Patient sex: M
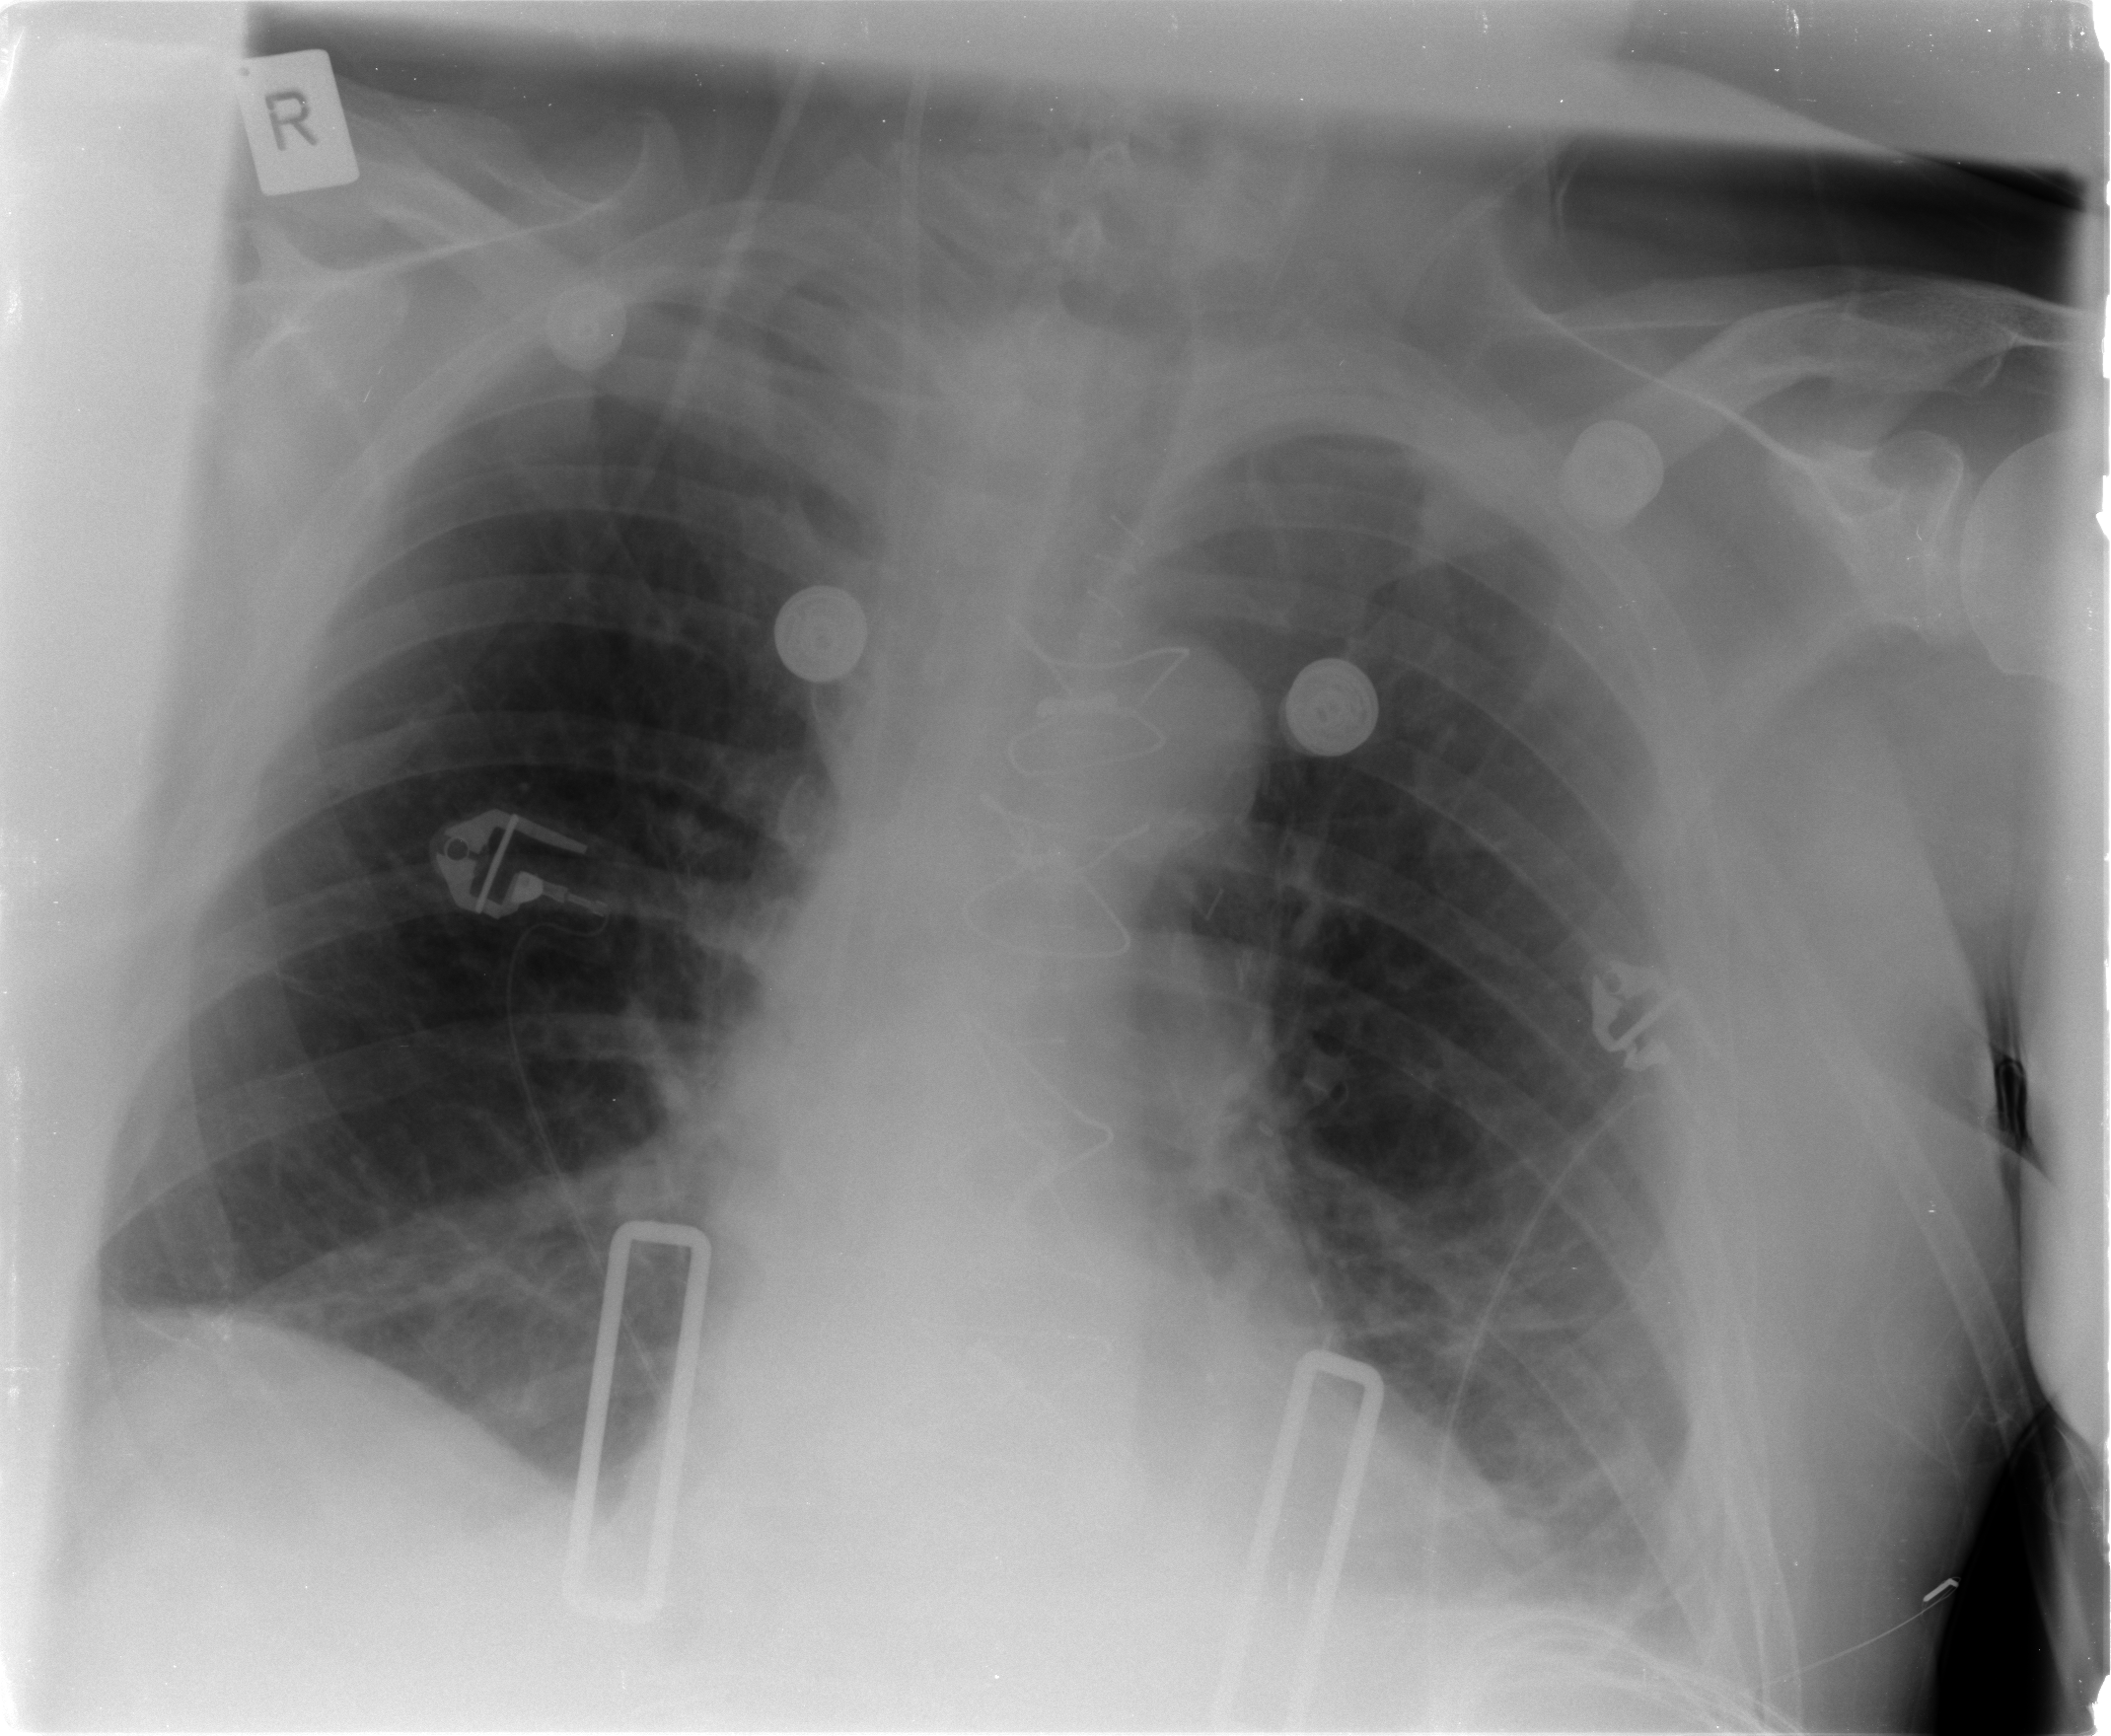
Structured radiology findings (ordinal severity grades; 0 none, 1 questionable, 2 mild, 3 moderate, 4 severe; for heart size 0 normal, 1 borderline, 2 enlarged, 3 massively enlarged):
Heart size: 0
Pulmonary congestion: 0
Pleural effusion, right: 0
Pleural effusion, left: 2
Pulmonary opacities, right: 0
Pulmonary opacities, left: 0
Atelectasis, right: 0
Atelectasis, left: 2